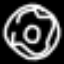
Label: donut